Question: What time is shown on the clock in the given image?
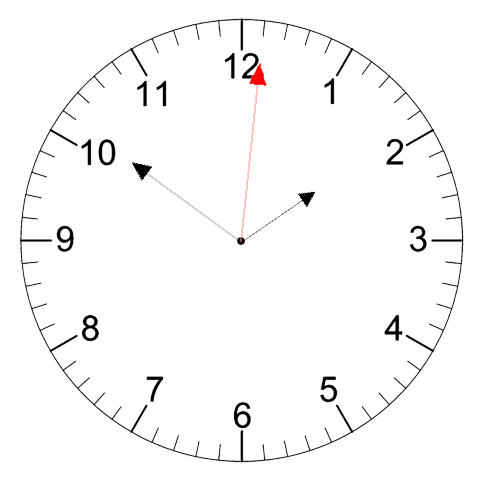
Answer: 01:51:01